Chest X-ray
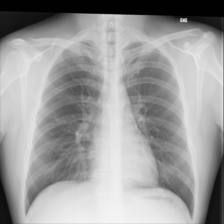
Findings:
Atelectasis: negative
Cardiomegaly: negative
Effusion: negative
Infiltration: negative
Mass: negative
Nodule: negative
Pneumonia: negative
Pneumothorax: negative
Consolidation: negative
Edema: negative
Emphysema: negative
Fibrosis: negative
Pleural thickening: negative
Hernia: negative